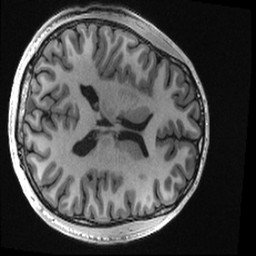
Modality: T1w
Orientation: axial
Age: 20
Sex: male